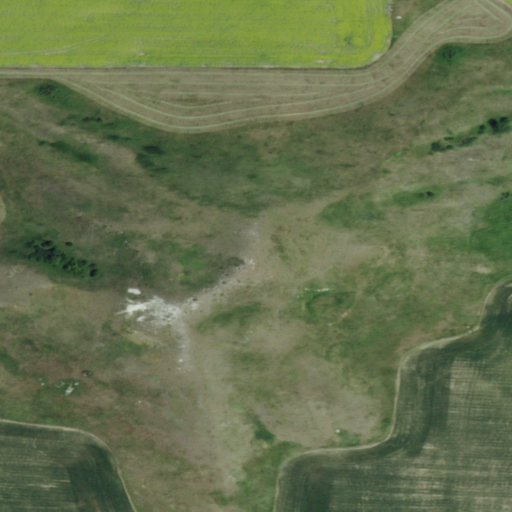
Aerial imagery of mountain in North Dakota named North Star Butte containing grassland, cultivated crops, and shrub